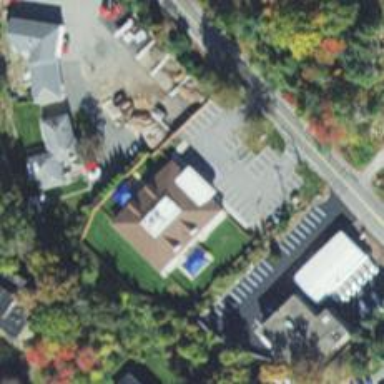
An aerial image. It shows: Kindergarten.